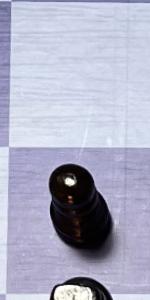
Label: Pawn_Black